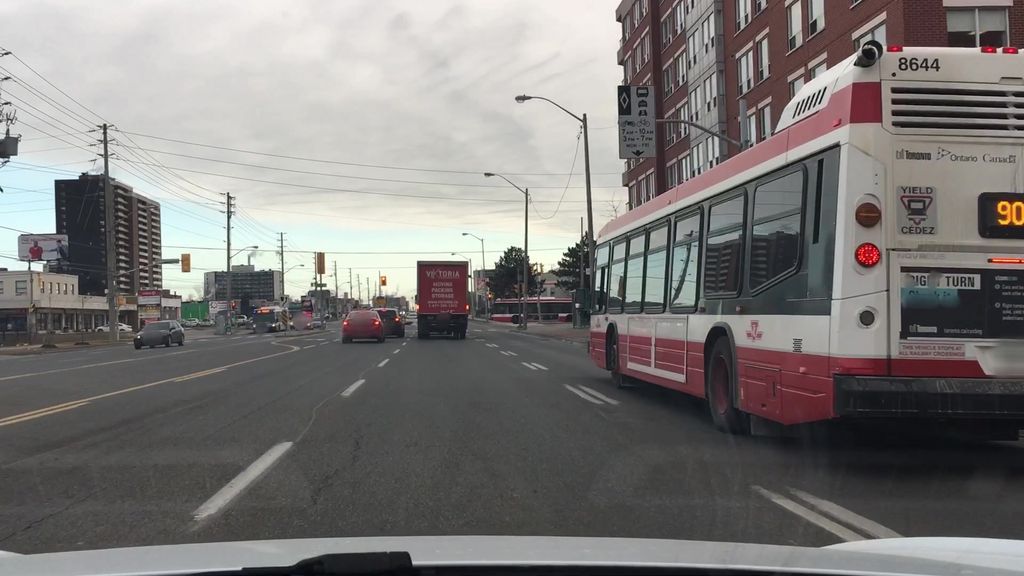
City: toronto